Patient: sex M, age 46
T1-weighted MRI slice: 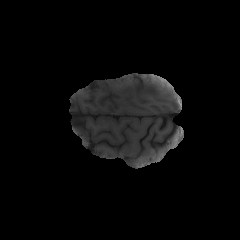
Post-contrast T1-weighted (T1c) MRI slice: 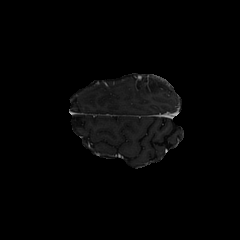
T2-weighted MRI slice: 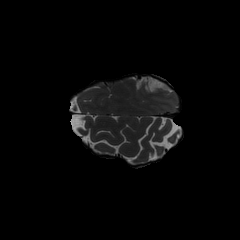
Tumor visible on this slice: yes
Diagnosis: Astrocytoma, IDH-mutant
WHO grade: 3